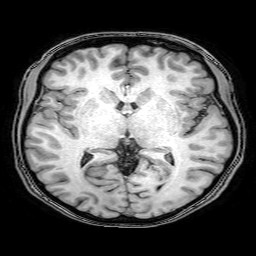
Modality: T1w
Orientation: coronal
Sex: female
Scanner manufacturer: philips
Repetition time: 0.008169 s
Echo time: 0.00375 s